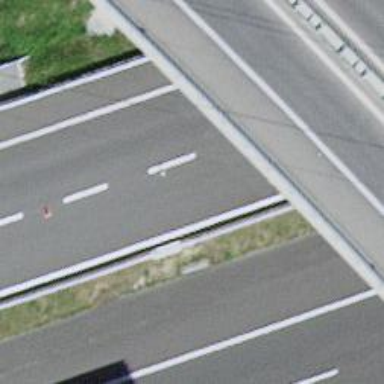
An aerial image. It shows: Asphalt motorway link.